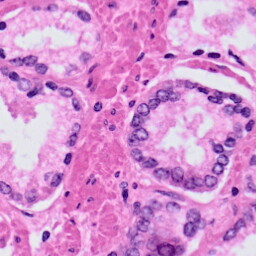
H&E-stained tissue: Prostate